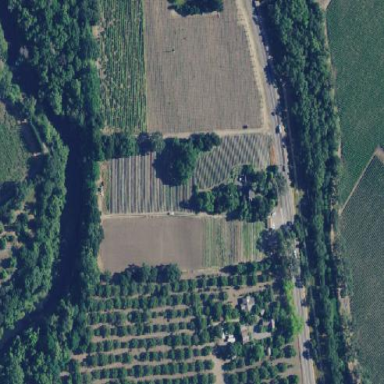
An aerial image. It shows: Vineyard where grapes are grown.